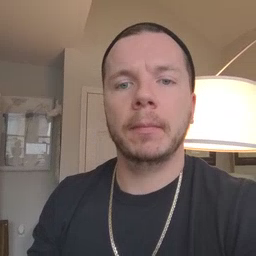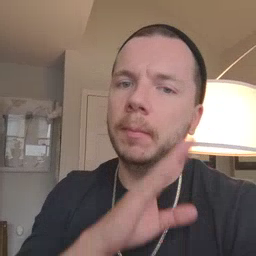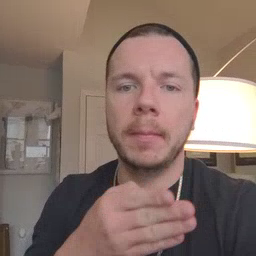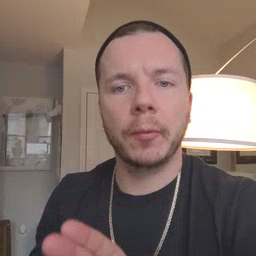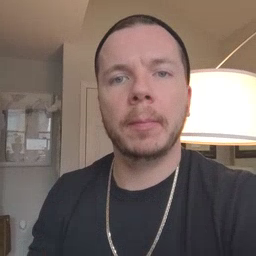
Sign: bedroom